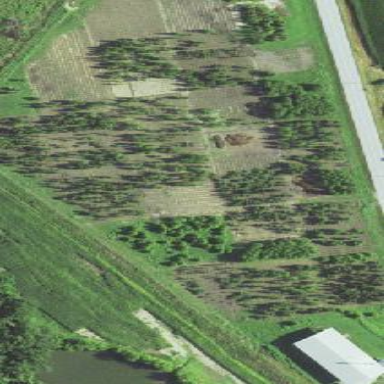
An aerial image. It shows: Plant nursery filled with trees.